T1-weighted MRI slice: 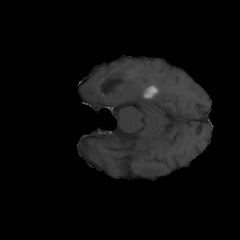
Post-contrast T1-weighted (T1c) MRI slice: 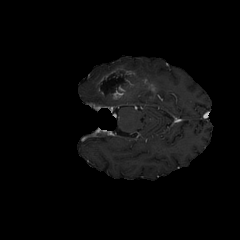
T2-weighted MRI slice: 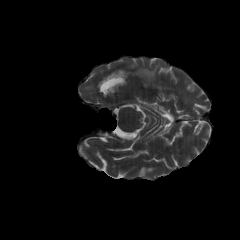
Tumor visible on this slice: yes